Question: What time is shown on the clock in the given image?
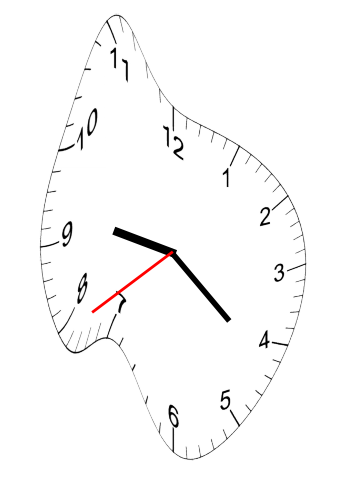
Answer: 09:21:39